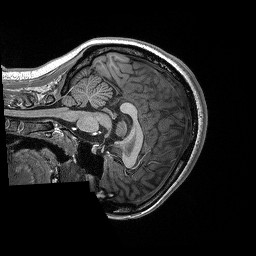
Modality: T1w
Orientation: sagittal
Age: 21
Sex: female
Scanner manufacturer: siemens
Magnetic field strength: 3 T
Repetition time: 2.3 s
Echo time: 0.00298 s